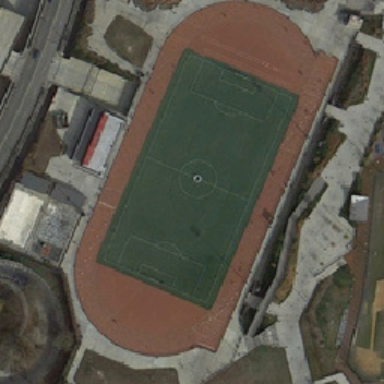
The playground with the football field in it is near the road .